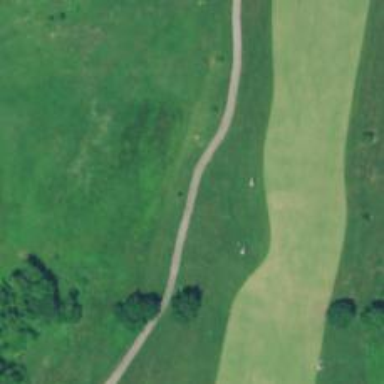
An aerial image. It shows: Grassy area designated as golf fairway.